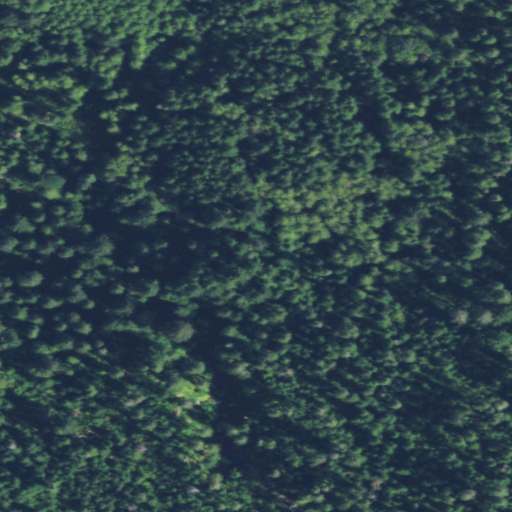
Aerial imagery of valley in Washington named Wright Canyon containing evergreen forest and deciduous forest